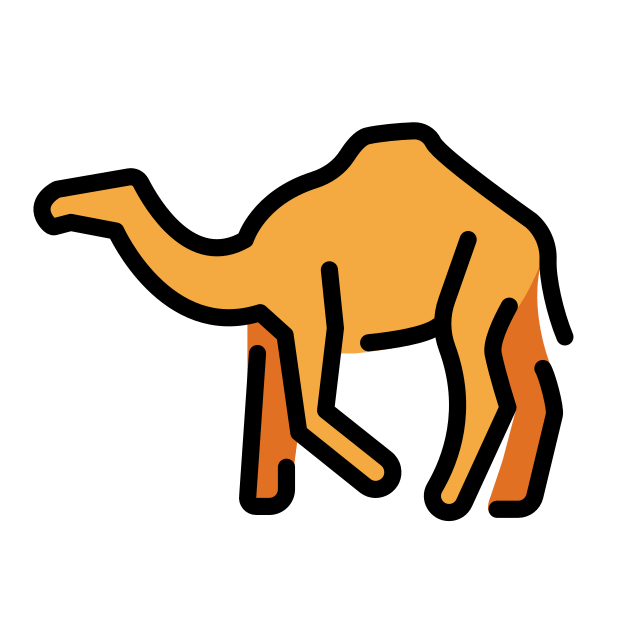
Emoji: 🐪
Name: dromedary camel
Unicode: 0x1f42a